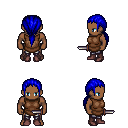
a pixel art fantasy rpg character, male body template, human, dark skin, brown tunic, metal pants, blue ponytail hairstyle, maroon shoes, dagger, four views (front, back, left, right), 2x2 character sprite sheet, small pixel art, hard edges, no anti-aliasing